Question: I am trying to replace a value between two xml tags with a default numeric value.
In the following string, I need to replace the value of DOB w/ 1900-01-01.
Input:
'''
<FirstName>TEST</FirstName>
<DOB>TEST</DOB>
<tt:LastName>TEST</tt:LastName>
<tt:DOB>TEST</tt:DOB>
'''
Desired Output:
'''
<FirstName>TEST</FirstName>
<DOB>1900-01-01</DOB>
<tt:LastName>TEST</tt:LastName>
<tt:DOB>1900-01-01</tt:DOB>
'''
This is what I currently have:
'''
string pattern = @"<((DOB|tt:DOB).*>).*?</";
string input = "<FirstName>TEST</FirstName><DOB>TEST</DOB><tt:LastName>TEST</tt:LastName><tt:DOB>TEST</tt:DOB>";
string replacement = "<$1 1900-01-01 </$1";
Regex rgx = new Regex(pattern);
string result = rgx.Replace(input, replacement);
'''
Which gives me:
'''
<DOB> 1900-01-01 </DOB>
<tt:DOB> 1900-01-01 </tt:DOB>
'''
I'm able to set the default date, but not without putting a space between the value and the 1st subpattern in the replacement variable. If I take out the spaces, it reads "1900" as part of the first subpattern.

Here is a link to my regex test: <URL>
Is there any way to replace the values with a number without using a space or quotes?
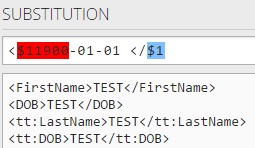
Answer: Jon Skeet is probably correct, you should use the XElement API. However, to answer your question, you can do it as follows by changing the Replacement regex to this:
'''
string replacement = "<${1}1900-01-01 </$1";
'''
Notice how '$1' became '${1}'. See <URL> for more details